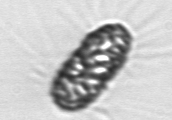
Label: Corethron_hystrix